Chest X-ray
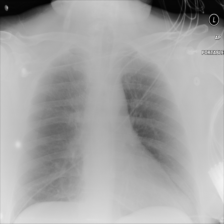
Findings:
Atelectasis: negative
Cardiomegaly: negative
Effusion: negative
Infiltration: negative
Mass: negative
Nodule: negative
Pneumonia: negative
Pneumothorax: negative
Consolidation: negative
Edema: negative
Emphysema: negative
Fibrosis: negative
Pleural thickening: negative
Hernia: negative